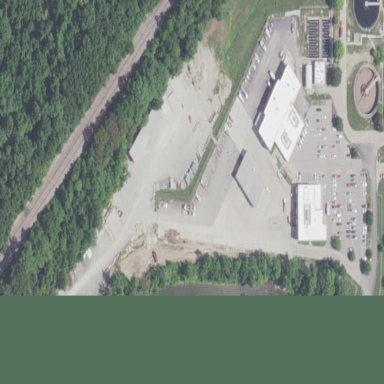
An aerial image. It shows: Utility area.